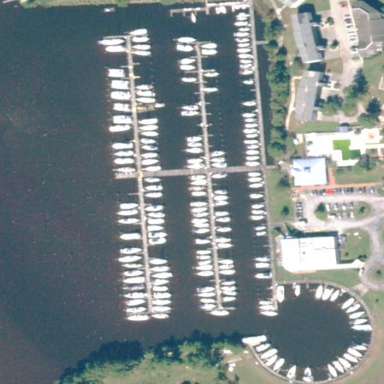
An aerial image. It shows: Marina on leisure land.